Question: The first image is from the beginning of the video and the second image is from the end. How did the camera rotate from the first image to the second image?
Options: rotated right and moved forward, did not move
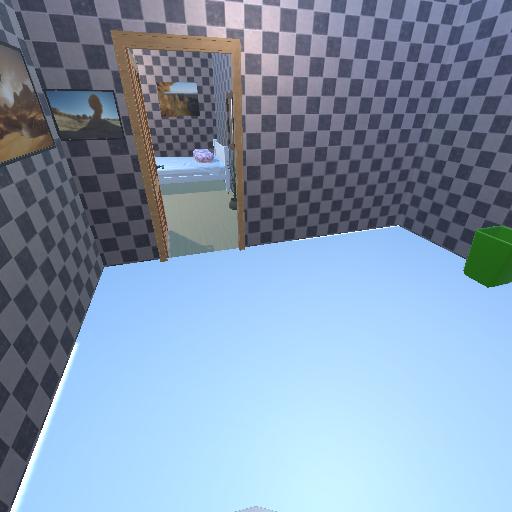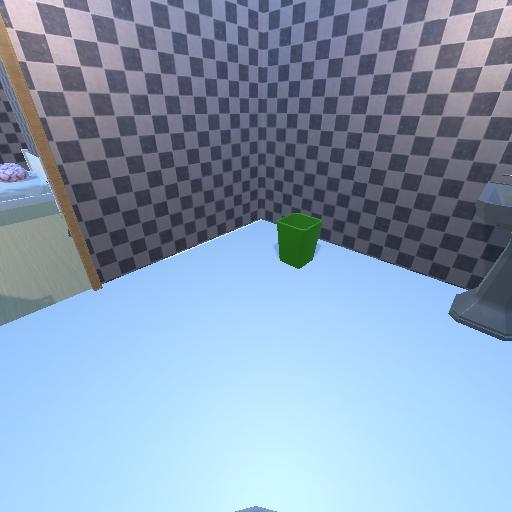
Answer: rotated right and moved forward